Question:
I have a tree like structure in the frontend, that might look like the tree from the image above.
Due to the way, the Backend is designed, I have to persist each node individually. But to persist a node it has to know it's parents id. I decided to persist the nodes in a top down, depth first order, which is '[a,b,d,e,c]'.
I use HttpClient.post() which returns an Observable. To persist 'b' I have to wait for 'HttpClient.post(a)' to return the id of 'a', which is needed to persist 'b'.
The only way I could imagine. Is the following:
'''
of(1).pipe(
mergeMap(() => httpClient.post(a)),
tap(idOfA => b.parentId = idOfA),
tap(idOfA => c.parentId = idOfA),
mergeMap(() => httpClient.post(b)),
tap(idOfB => d.parentId = idOfB),
tap(idOfB => e.parentId = idOfB),
mergeMap(() => httpClient.post(d)),
mergeMap(() => httpClient.post(e)),
mergeMap(() => httpClient.post(c))
).subscribe();
'''
You could ignore the 'tap()' stuff, because it happens automatically in the background. It's just there to make clear, why the request depend on their parents requests to return. Simplified it looks like this:
'''
of(1).pipe(
mergeMap(() => httpClient.post(a)),
mergeMap(() => httpClient.post(b)),
mergeMap(() => httpClient.post(d)),
mergeMap(() => httpClient.post(e)),
mergeMap(() => httpClient.post(c))
).subscribe();
'''
make a request, wait for it to return, make another request and so on. The stuff I implemented above works for any preordered list of 5 nodes. The thing is, I have to do that dynamically, for a list of variable size.
Could you please give me a hint on how to do that in any kind of loop or loop like construct?
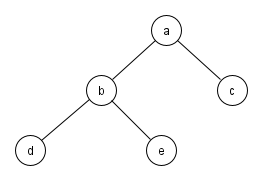
Answer: You can use 'concatMap()' and 'parentId' variable stores the latest parent Id -
'''
parentId: any;
of(a, b, c, d) // or you can also pass an array using from([a, b,c ,d])
.pipe(concatMap(val => httpClient.post('url', { parentId: this.parentId })))
.subscribe(res => {
this.parentId = res.id;
console.log(res);
});
'''